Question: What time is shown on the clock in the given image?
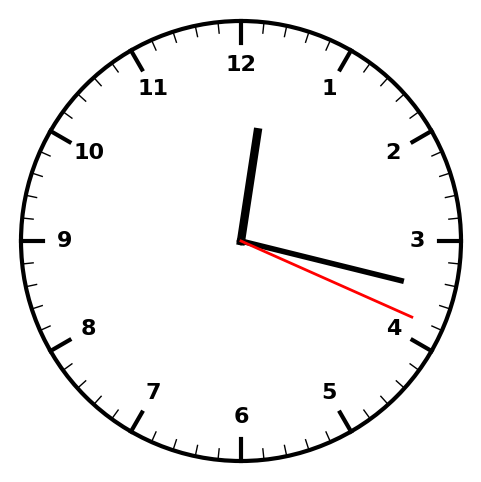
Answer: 12:17:19